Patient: sex M, age 65
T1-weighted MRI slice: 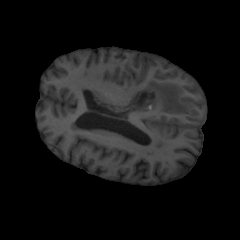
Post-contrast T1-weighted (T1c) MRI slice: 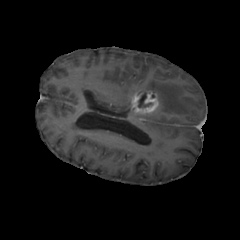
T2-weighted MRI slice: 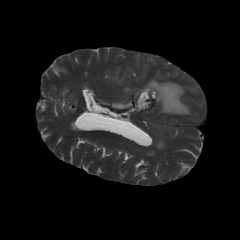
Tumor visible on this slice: yes
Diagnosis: Glioblastoma, IDH-wildtype
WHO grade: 4